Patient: sex M, age 81
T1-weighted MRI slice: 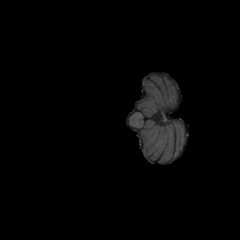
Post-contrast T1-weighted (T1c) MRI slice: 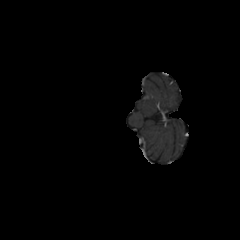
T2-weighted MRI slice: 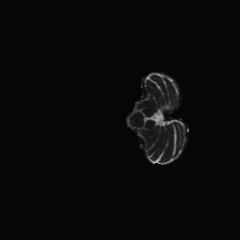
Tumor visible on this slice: no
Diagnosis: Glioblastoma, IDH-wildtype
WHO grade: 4